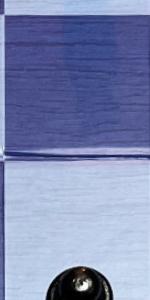
Label: Empty